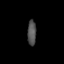
Tissue: prostate
Cell type: T cells
Senescence score: 0.693
Nuclear area (px): 217
Mean DAPI intensity: 80.018